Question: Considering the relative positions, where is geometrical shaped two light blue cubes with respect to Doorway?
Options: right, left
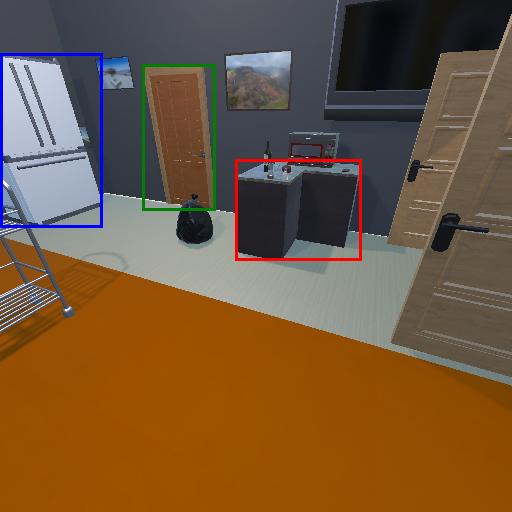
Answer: right